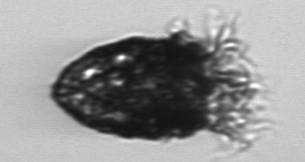
Label: Stenosemella_pacifica